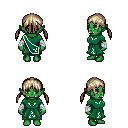
a pixel art fantasy rpg character, female body template, orc, green skin, sash dress, teal pants, white blonde twin-tailed hairstyle, white cloth bandages, four views (front, back, left, right), 2x2 character sprite sheet, small pixel art, hard edges, no anti-aliasing